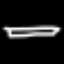
Label: pencil